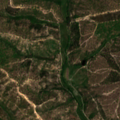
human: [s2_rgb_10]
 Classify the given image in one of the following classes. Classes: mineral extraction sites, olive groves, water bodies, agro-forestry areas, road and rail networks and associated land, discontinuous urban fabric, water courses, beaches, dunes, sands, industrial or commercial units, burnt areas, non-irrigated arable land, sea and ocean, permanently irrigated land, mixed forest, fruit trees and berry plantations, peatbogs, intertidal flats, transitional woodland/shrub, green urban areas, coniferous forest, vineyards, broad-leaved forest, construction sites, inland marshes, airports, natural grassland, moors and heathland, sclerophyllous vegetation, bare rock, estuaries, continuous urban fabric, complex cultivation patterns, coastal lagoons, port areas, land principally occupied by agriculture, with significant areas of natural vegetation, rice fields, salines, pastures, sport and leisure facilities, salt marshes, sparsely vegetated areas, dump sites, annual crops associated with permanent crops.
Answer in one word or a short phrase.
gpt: pastures, agro-forestry areas, broad-leaved forest, mixed forest, transitional woodland/shrub